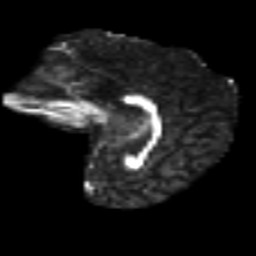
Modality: FA
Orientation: sagittal
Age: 27
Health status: ill
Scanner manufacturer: philips
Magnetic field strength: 3 T
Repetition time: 9 s
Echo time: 0.127 s